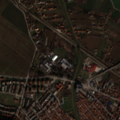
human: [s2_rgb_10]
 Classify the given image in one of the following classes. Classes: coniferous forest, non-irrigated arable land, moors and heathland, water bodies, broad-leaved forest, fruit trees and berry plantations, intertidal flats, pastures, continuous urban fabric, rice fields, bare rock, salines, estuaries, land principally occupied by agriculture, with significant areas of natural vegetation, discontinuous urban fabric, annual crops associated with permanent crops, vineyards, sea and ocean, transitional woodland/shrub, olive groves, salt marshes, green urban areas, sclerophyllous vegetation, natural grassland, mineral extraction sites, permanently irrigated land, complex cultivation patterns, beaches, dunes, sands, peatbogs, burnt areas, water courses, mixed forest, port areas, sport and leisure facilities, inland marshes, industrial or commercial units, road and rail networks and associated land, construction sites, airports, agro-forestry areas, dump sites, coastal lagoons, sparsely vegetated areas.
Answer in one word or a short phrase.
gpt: discontinuous urban fabric, non-irrigated arable land, vineyards, complex cultivation patterns, land principally occupied by agriculture, with significant areas of natural vegetation